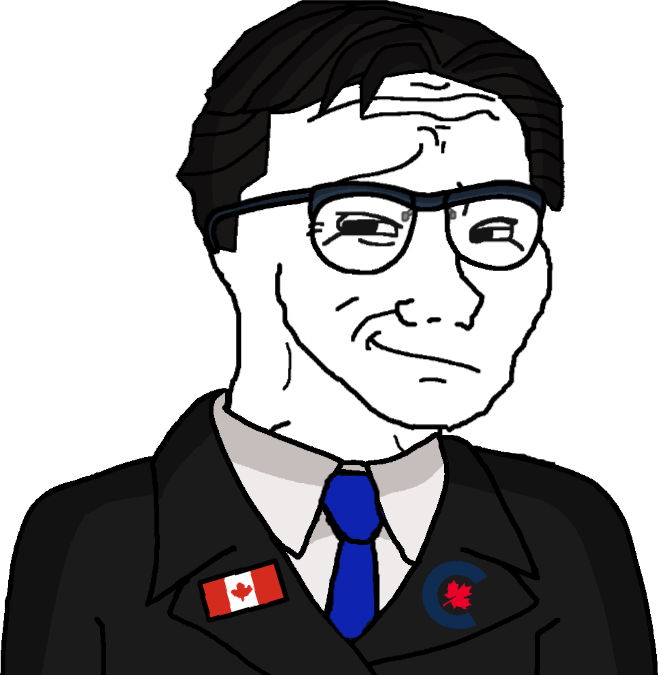
Label: 5_Smugjak